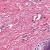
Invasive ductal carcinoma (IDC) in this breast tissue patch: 0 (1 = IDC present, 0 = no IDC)